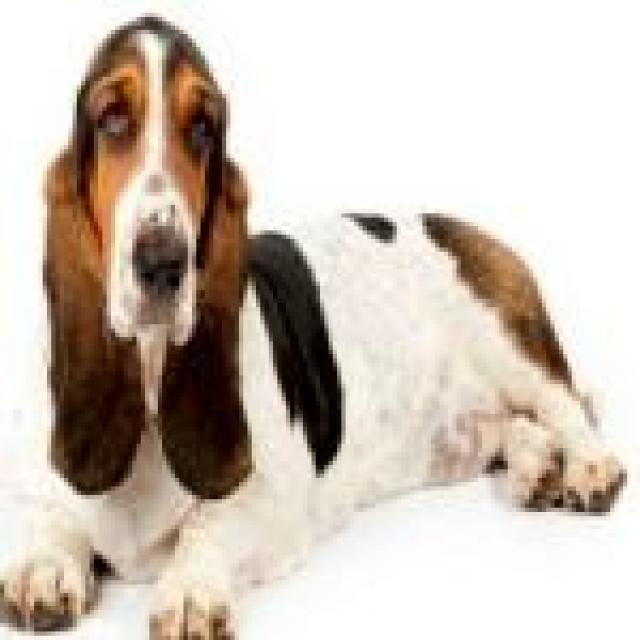
Healthy canine skin — no visible lesions, inflammation, or abnormalities. The skin and coat appear normal.